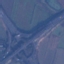
Land use / land cover class: Highway